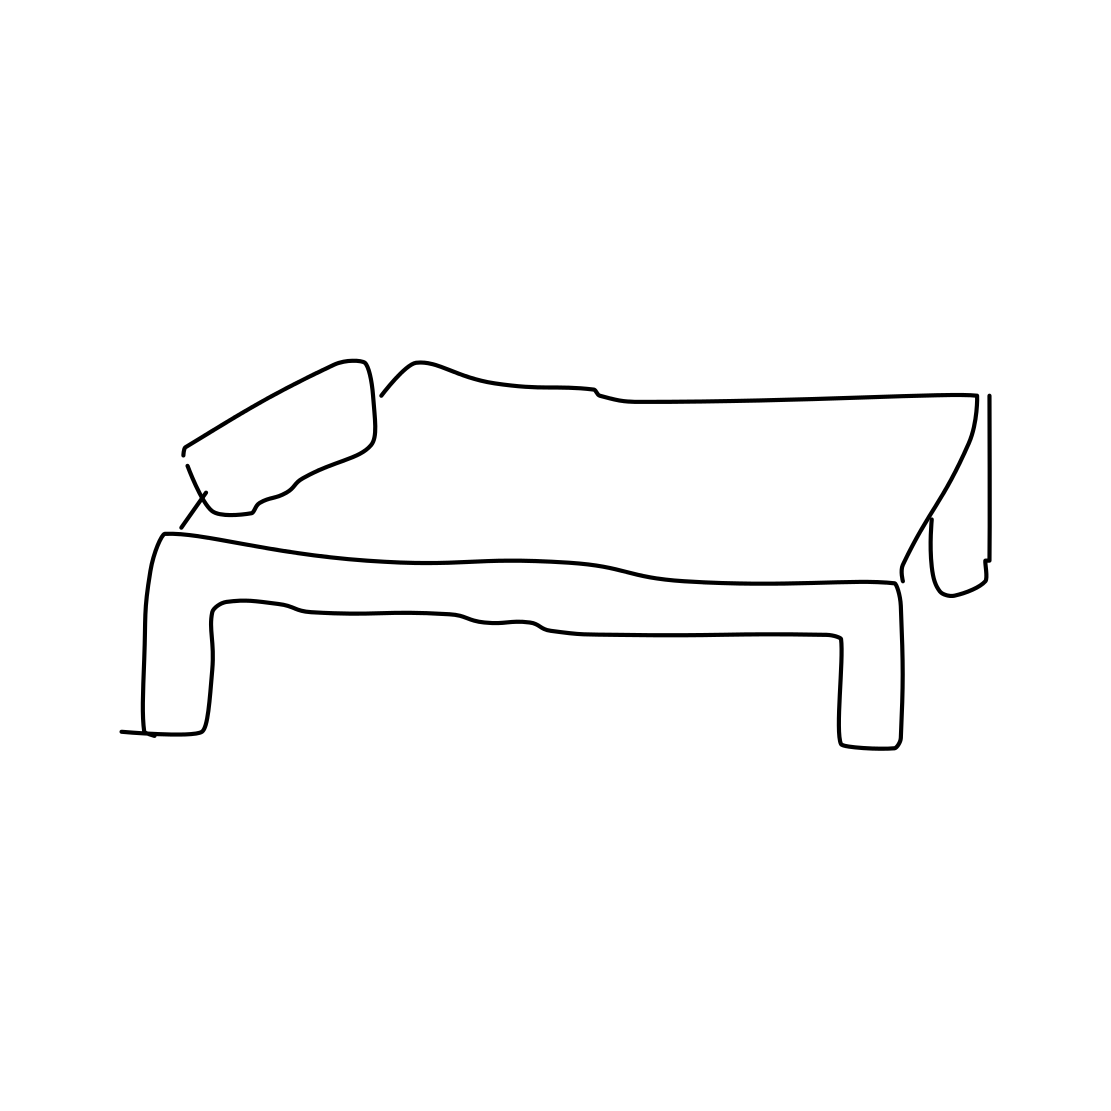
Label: bed